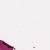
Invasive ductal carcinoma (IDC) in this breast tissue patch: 0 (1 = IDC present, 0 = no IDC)